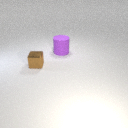
large purple rubber cylinder to the right of small brown metal cube